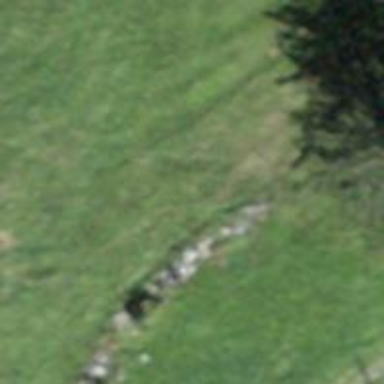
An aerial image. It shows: Dry stone wall barrier.